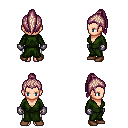
a pixel art fantasy rpg character, female body template, human, light skin, green robe, white pants, white blonde long topknot hairstyle, metal gloves, brown shoes, four views (front, back, left, right), 2x2 character sprite sheet, small pixel art, hard edges, no anti-aliasing